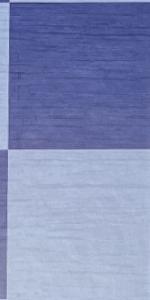
Label: Empty